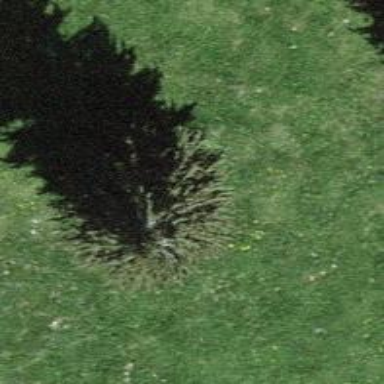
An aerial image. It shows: Single tag "natural: tree."